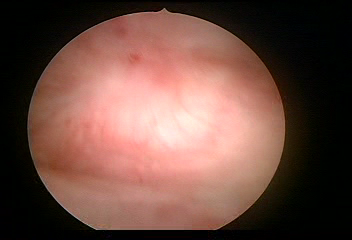
Modality: WLC
Class: Anatomical landmarks
Subclass: ResectionScar
Bladder cancer association: No
Annotated structures: Resection scar